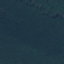
Land use / land cover class: Forest